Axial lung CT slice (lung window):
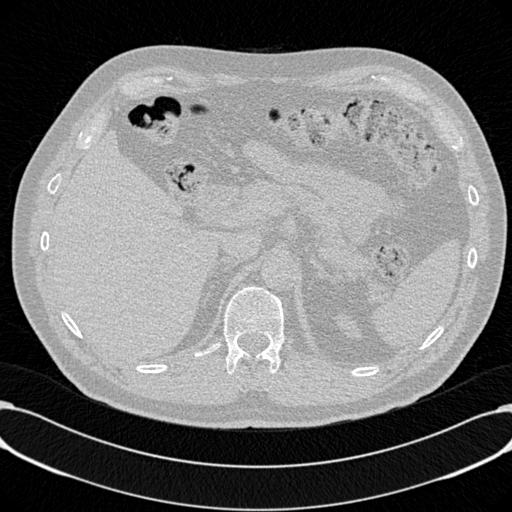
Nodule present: no